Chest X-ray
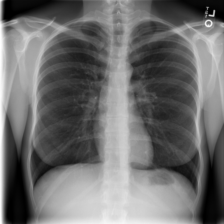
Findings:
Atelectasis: negative
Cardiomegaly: negative
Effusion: negative
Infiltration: negative
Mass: negative
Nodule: negative
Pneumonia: negative
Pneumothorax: negative
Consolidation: negative
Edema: negative
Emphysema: negative
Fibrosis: negative
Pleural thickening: negative
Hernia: negative